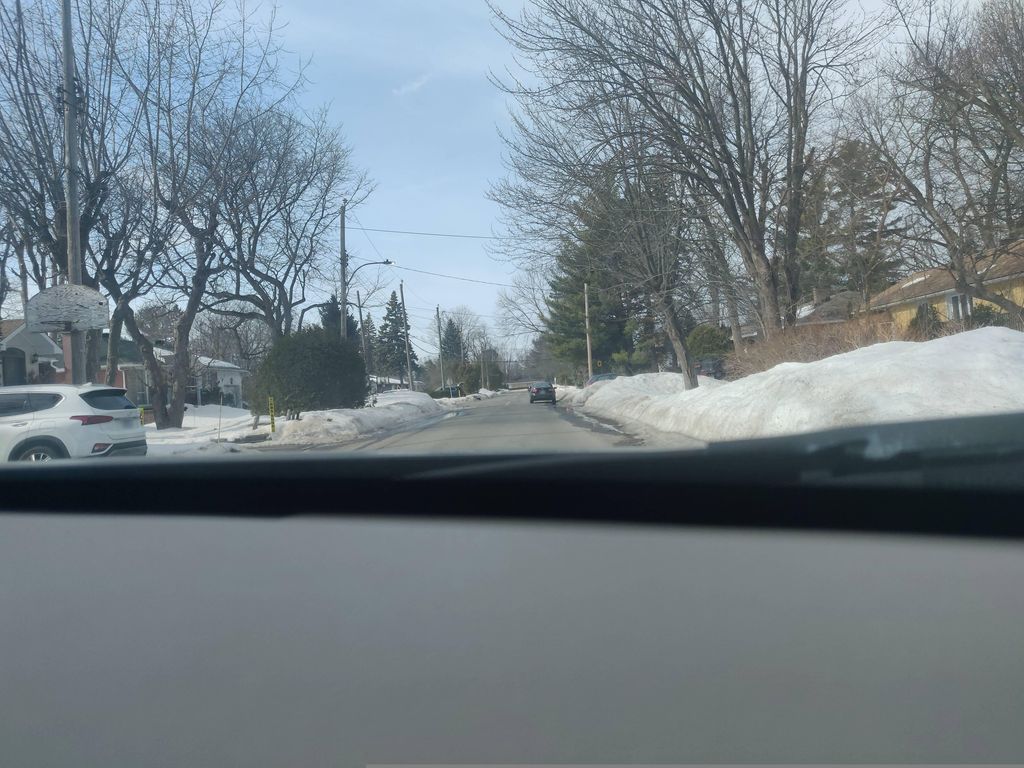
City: montreal